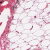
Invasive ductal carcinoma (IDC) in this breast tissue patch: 0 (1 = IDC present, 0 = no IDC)